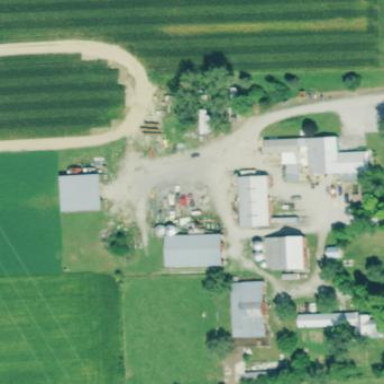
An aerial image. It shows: Farmyard area.